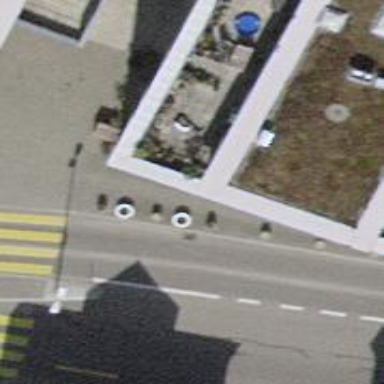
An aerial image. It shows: Bollard.